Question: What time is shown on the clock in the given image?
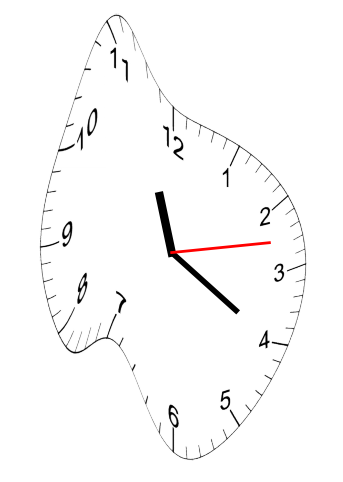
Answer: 11:20:13